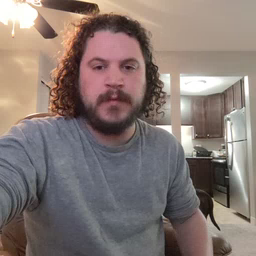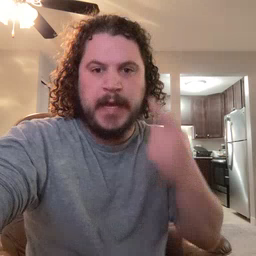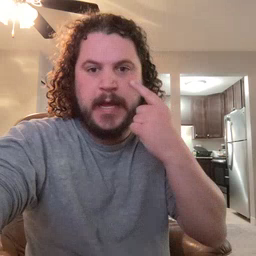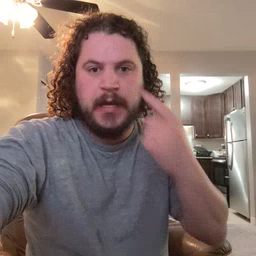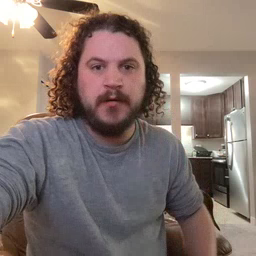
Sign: eye